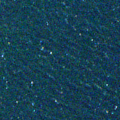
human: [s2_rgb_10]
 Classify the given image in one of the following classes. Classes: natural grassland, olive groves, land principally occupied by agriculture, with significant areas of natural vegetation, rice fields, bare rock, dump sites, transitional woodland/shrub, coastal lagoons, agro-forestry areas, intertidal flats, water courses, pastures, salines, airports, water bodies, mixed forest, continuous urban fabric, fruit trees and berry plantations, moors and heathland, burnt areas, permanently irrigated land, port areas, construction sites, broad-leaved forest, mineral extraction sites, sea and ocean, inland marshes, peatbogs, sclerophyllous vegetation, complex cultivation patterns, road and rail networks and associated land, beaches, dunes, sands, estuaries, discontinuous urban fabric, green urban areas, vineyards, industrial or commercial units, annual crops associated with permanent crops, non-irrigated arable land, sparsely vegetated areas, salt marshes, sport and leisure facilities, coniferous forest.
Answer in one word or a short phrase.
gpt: sea and ocean